Field crop: tomato
Growth stage: 1
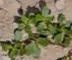
Species: portulaca